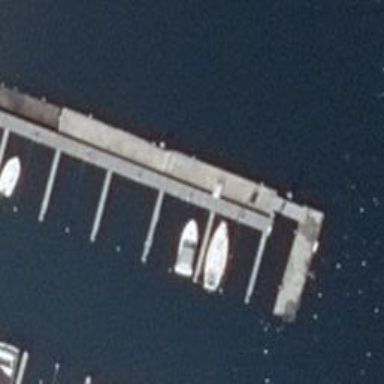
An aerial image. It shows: Man-made pier.